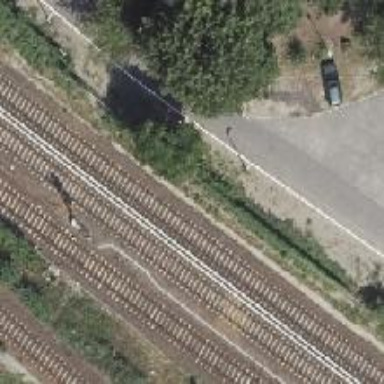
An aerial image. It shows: Light rail electrified with bottom rail electrification.